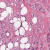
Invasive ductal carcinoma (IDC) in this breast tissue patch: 1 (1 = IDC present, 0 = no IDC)